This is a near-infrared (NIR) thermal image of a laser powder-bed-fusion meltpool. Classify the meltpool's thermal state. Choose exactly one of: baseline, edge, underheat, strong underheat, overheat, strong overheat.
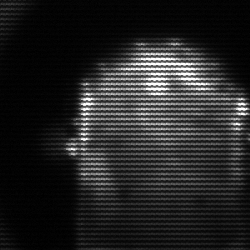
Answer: baseline